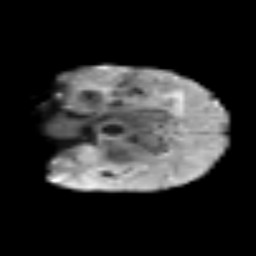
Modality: T2w
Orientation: coronal
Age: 67
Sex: male
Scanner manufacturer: siemens
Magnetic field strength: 3 T
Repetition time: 3.2 s
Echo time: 0.081 s